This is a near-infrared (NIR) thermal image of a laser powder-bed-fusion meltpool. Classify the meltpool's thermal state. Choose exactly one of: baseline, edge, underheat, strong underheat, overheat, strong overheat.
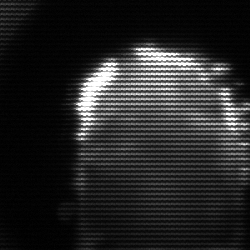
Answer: baseline